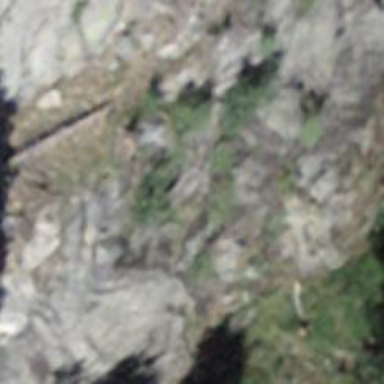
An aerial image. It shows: Natural cliff.